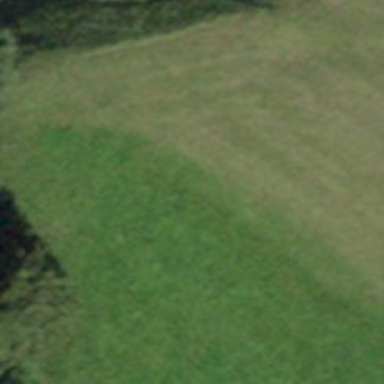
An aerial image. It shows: Grass track with grade3 surface.